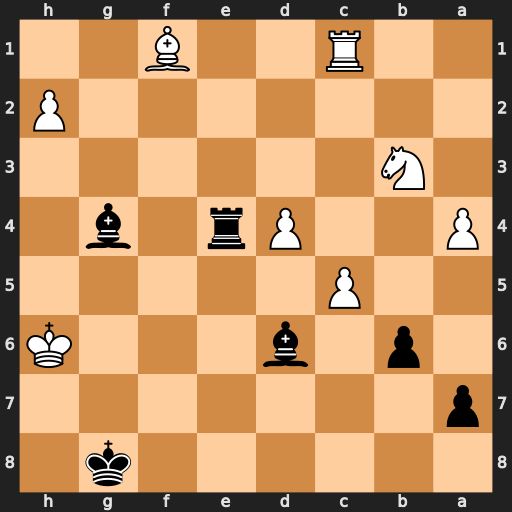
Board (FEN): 6k1/p7/1p1b3K/2P5/P2Pr1b1/1N6/7P/2R2B2
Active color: b
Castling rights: -
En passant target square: -
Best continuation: Bf4+ Kg6 Re6#